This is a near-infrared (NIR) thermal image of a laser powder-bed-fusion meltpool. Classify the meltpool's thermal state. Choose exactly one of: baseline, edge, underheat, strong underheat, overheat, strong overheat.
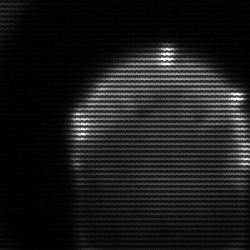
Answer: edge